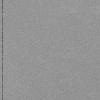
Atmospheric dust classification: dusty